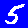
Digit: 5